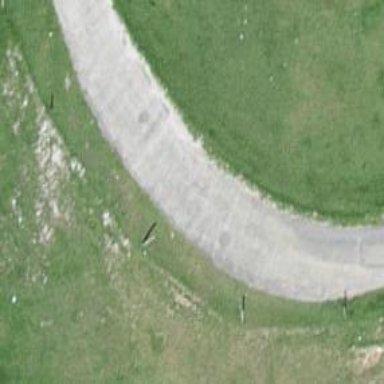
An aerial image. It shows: Well-maintained track road with grade 1 tracktype.